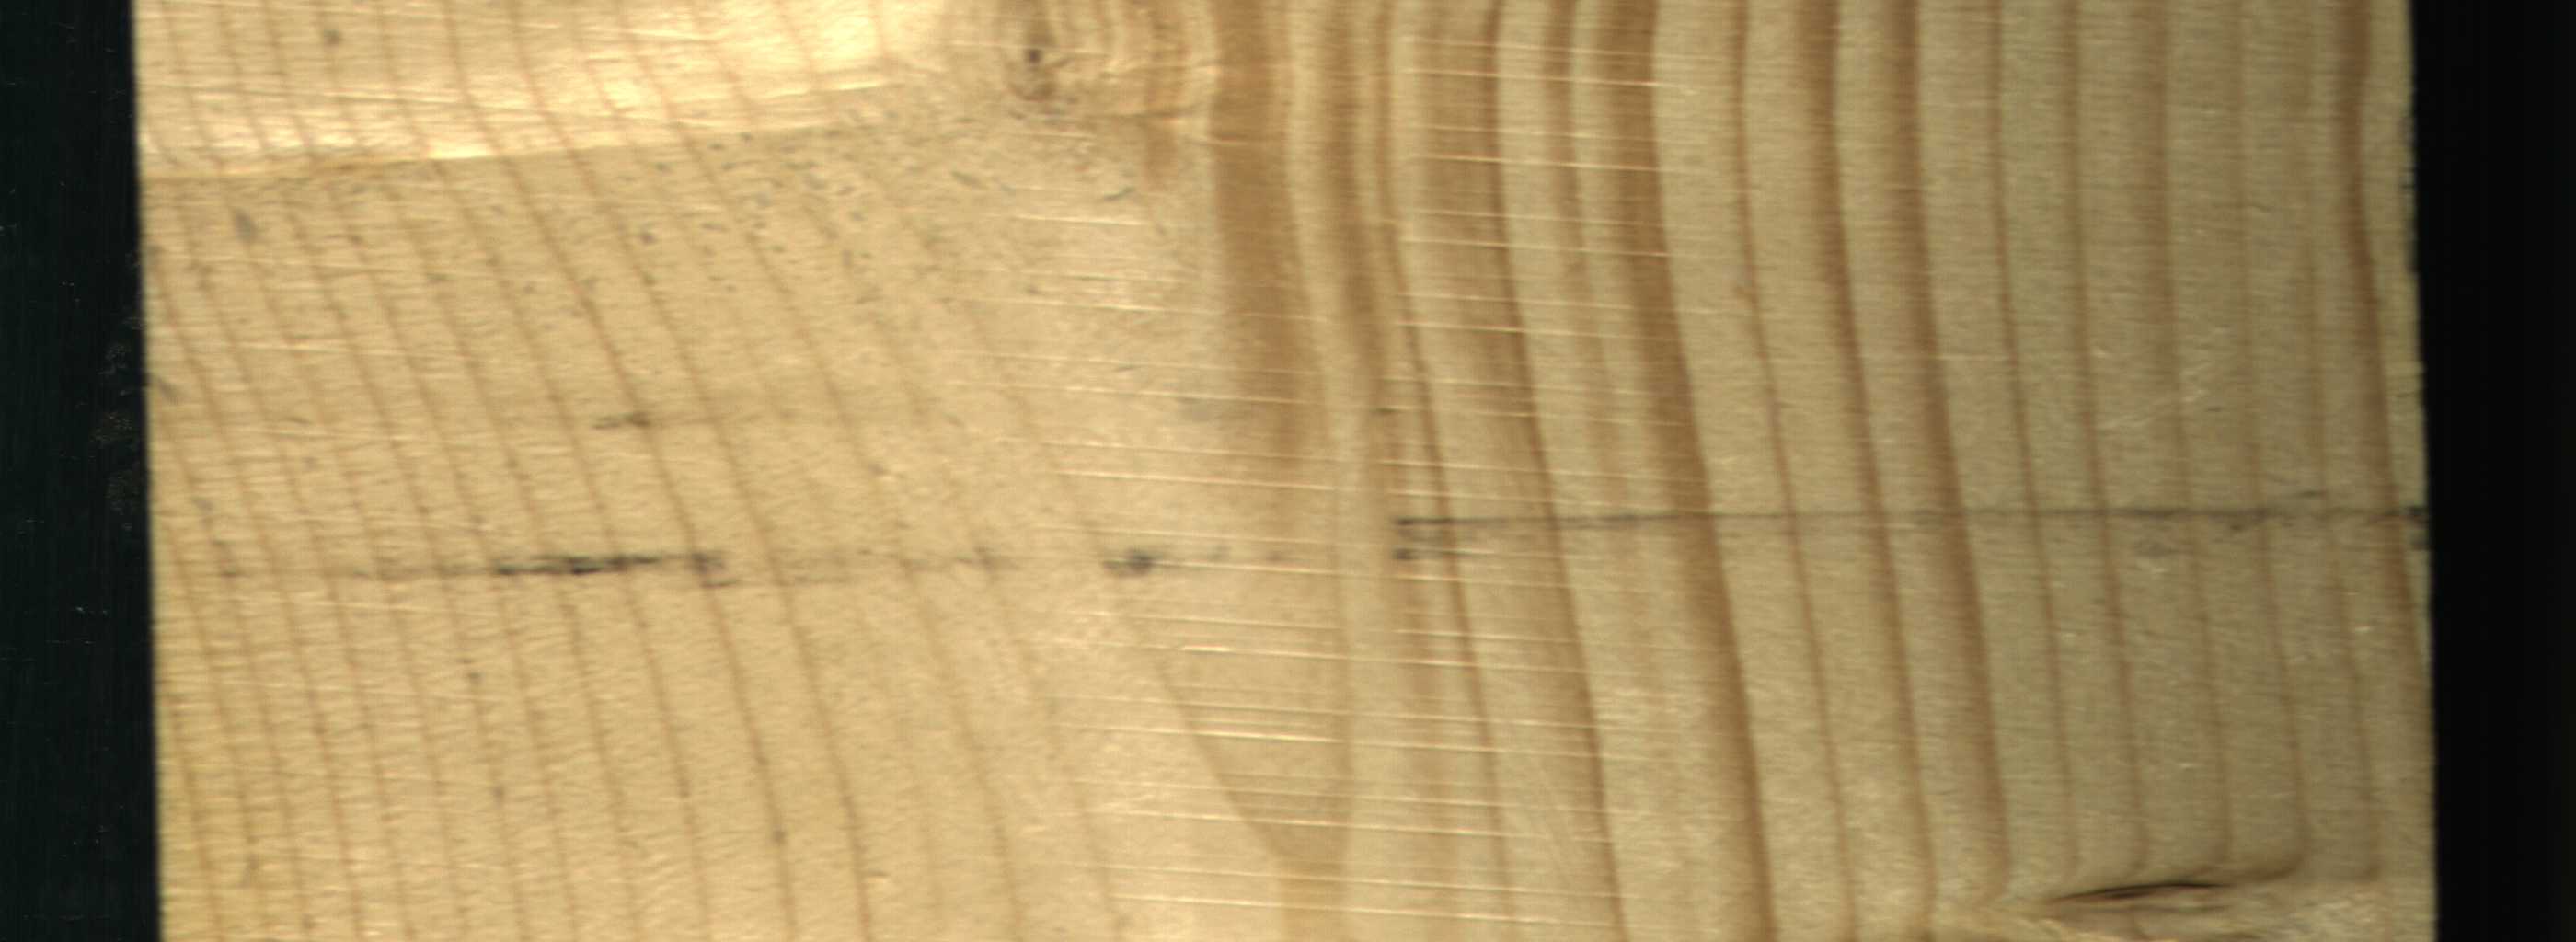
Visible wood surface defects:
Live_Knot